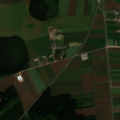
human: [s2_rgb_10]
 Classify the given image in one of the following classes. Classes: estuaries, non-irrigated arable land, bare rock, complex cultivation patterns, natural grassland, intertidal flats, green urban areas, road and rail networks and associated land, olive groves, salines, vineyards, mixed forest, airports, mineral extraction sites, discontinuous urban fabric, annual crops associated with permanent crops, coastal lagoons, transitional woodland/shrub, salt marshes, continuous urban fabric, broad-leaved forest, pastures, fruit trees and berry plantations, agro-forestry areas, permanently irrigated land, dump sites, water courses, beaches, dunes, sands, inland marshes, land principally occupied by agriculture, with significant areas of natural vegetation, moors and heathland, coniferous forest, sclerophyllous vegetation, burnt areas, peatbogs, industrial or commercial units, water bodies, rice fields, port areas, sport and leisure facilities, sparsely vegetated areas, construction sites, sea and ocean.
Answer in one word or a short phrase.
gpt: discontinuous urban fabric, non-irrigated arable land, pastures, complex cultivation patterns, coniferous forest, transitional woodland/shrub